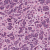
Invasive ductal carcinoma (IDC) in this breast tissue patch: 1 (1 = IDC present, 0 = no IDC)